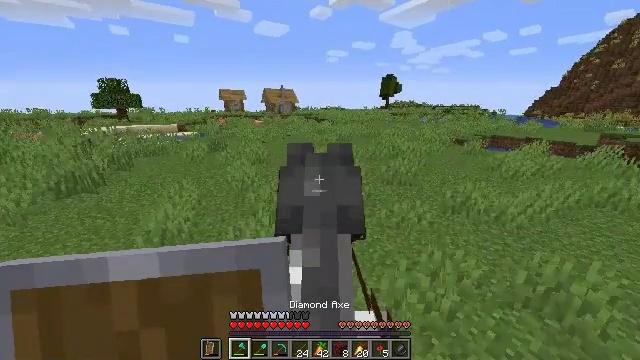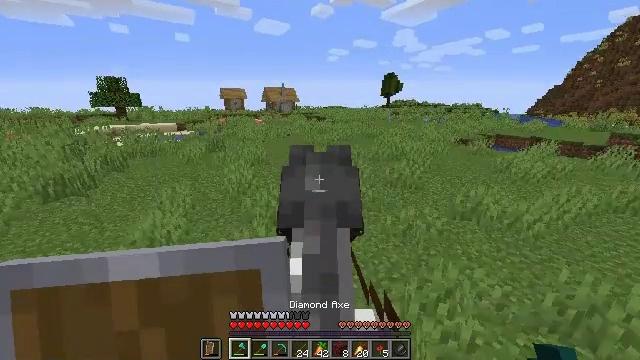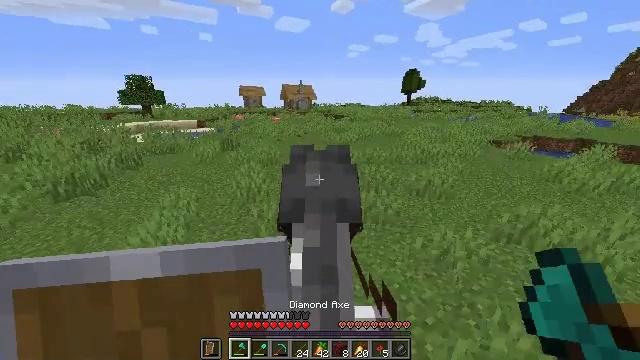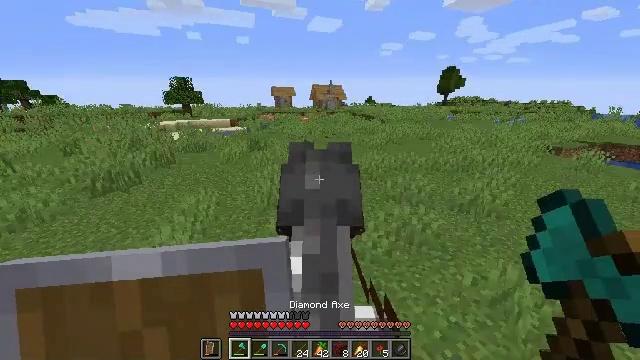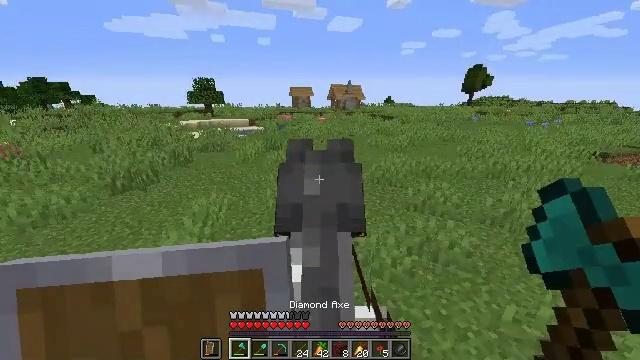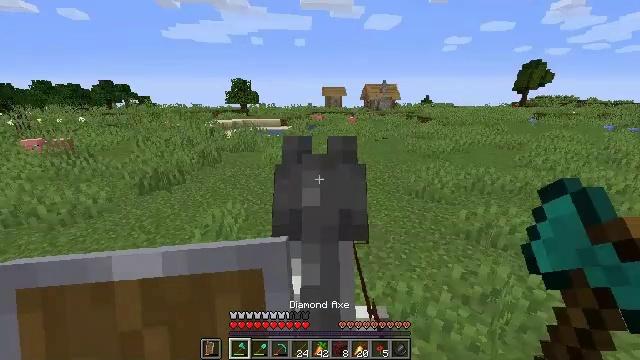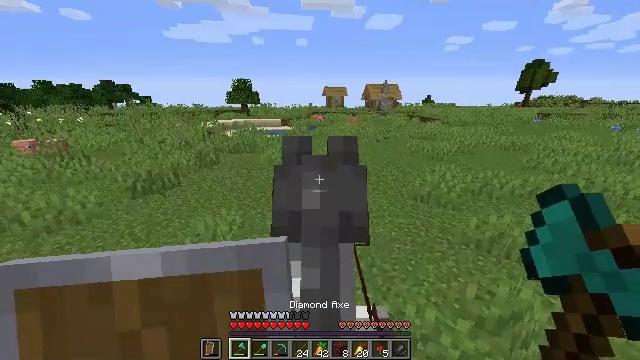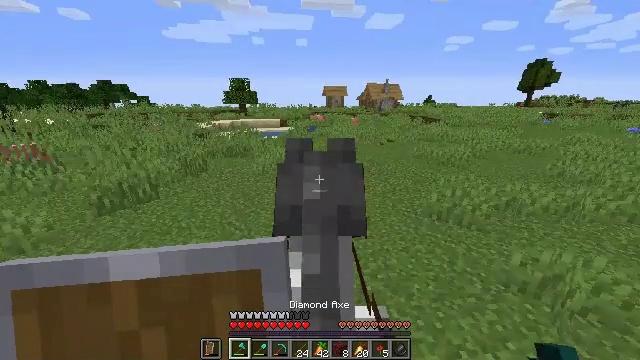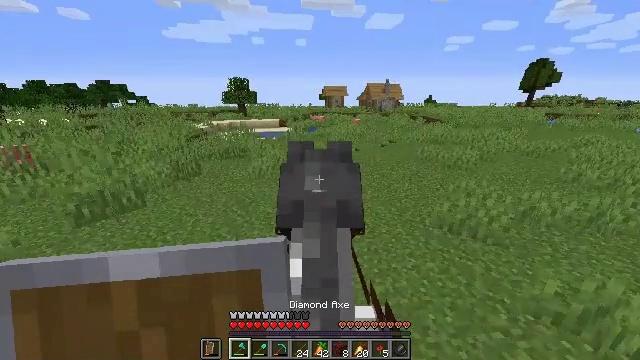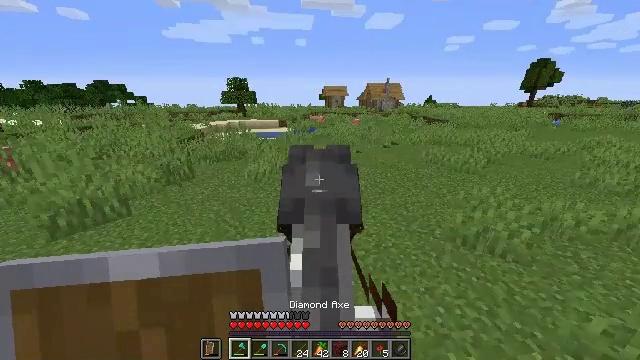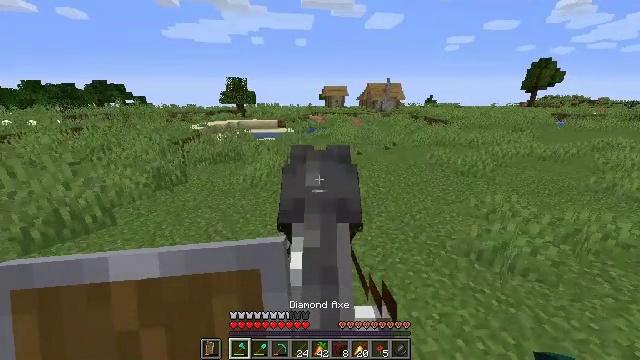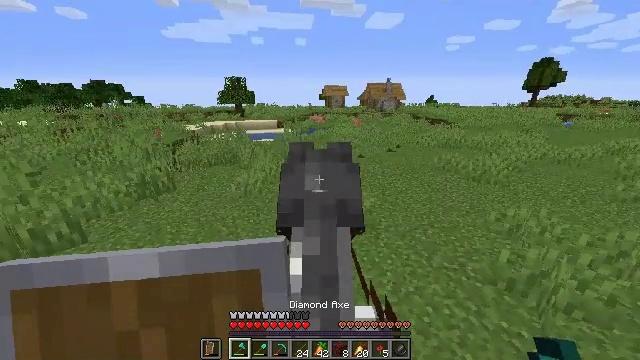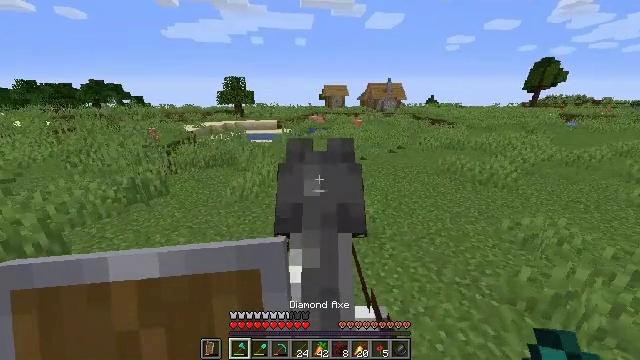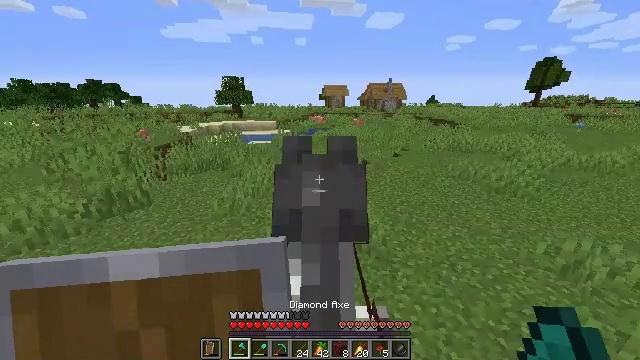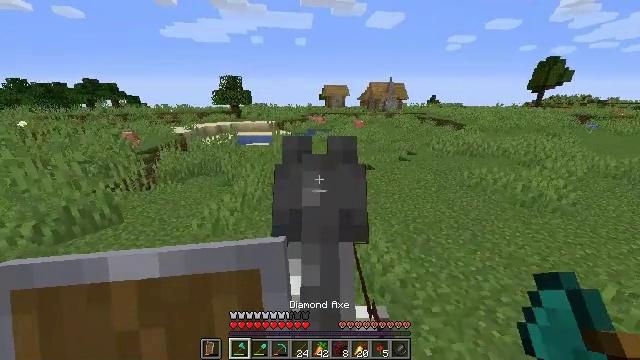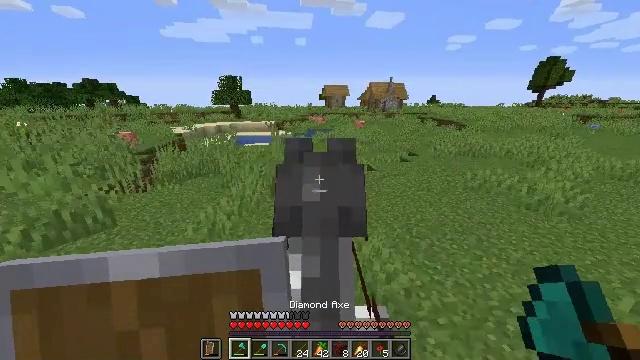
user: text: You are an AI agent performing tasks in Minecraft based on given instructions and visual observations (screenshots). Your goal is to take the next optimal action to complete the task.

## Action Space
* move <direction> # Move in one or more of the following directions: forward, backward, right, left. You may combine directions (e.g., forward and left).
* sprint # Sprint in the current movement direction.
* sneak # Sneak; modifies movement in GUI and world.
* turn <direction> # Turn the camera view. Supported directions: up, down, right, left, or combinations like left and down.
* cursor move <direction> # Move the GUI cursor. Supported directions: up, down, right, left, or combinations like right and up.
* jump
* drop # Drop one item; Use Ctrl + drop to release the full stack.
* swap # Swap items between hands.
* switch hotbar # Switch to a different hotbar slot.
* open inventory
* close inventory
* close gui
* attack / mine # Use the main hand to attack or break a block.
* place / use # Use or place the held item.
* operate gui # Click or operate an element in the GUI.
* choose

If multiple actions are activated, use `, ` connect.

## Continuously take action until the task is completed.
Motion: motion action
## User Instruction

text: Collect the brewing stand for reuse.
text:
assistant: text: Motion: move forward, turn left
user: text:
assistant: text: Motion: move forward, turn left
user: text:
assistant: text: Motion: move forward, turn left
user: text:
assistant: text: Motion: move forward, sprint, turn left
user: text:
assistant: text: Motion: move forward, sprint
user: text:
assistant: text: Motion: move forward, sprint
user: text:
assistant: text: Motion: move forward, sprint
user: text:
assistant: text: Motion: move forward, sprint
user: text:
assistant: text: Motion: move forward, sprint
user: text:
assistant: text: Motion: move forward, sprint
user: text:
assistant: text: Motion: move forward, sprint
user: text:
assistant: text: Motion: move forward, sprint
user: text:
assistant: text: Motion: move forward, sprint
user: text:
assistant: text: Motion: move forward, sprint
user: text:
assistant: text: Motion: move forward, sprint
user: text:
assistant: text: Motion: move forward and move right, sprint
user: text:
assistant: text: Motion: move forward and move right, sprint
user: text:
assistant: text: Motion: move forward and move right, sprint
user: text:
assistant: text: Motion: move forward and move right, sprint
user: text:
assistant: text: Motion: move forward, sprint
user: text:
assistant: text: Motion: move forward, sprint
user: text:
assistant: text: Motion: move forward, sprint
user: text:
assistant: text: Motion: move forward, sprint, turn right and up
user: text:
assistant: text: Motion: move forward, sprint
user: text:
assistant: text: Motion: move forward, sprint, turn right
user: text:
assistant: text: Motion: move forward, sprint, turn right
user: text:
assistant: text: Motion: move forward, sprint, turn right
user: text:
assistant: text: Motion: move forward, sprint, turn right
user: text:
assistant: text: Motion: move forward, sprint, turn right
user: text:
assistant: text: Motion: move forward, sprint